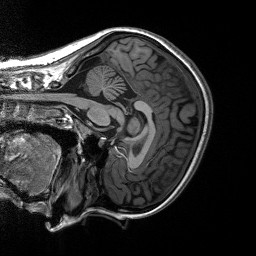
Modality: T1w
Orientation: sagittal
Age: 25
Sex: male
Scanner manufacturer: siemens
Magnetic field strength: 3 T
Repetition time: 2.53 s
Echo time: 0.00219 s